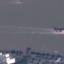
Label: SeaLake